Question: I have some HTML:
'''
<div class="article">
<div class="nr">1</div>
<p>paragraph one one one one one</p>
<p>paragraph two two two two two two</p>
<p>paragraph three three three three three</p>
</div>
'''
I would like to style the elements like this:

So kind of like a table where the .nr 'div' is the entire first column, and the paragraphs are all rows of the second column.
Is this possible to do without changing the markup? I have tried the following, but I feel like it isn't pretty.
on <URL>:
'''
.article {
}
.nr {
font-size: 3em;
}
p {
position: relative;
top: -4.2em;
left: 2em;
}
'''
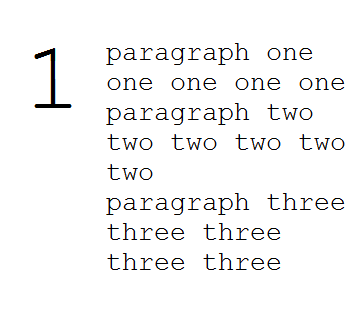
Answer: Use css tables:
'''
.article {
display: table;
}
.nr {
font-size: 3em;
display:table-cell;
vertical-align: top;
}
'''
<URL>